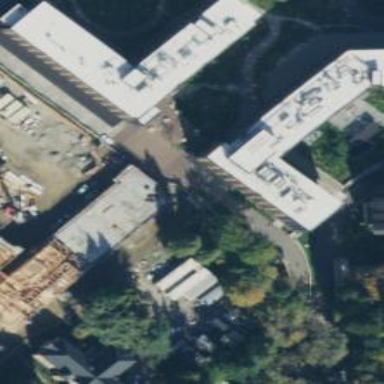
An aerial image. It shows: Part of building with white roof.